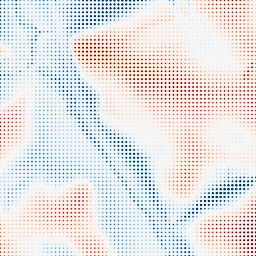
Category: edge_preserving
Decomposition family: guided
Decomposition parameters: radius: 32
eps: 0.01
Upsampling method: sinc_blackman
Upsampling parameters: scale: 8
kernel_size: 4
Upsampling scale: 8